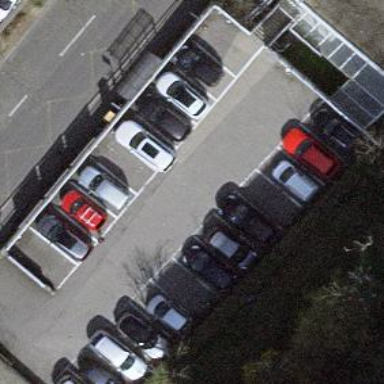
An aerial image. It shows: Parking area with surface.